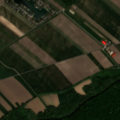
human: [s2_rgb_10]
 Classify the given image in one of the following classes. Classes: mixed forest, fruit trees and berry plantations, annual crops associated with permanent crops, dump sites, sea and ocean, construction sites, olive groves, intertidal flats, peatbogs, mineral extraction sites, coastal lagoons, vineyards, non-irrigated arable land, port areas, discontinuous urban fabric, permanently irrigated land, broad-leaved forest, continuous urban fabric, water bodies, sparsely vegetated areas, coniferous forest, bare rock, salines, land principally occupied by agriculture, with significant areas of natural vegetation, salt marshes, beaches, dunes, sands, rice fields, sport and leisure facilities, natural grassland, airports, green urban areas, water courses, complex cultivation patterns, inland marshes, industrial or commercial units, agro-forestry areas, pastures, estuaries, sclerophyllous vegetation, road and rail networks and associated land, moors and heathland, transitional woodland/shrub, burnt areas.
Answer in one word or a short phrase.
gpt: sport and leisure facilities, non-irrigated arable land, broad-leaved forest